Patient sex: F
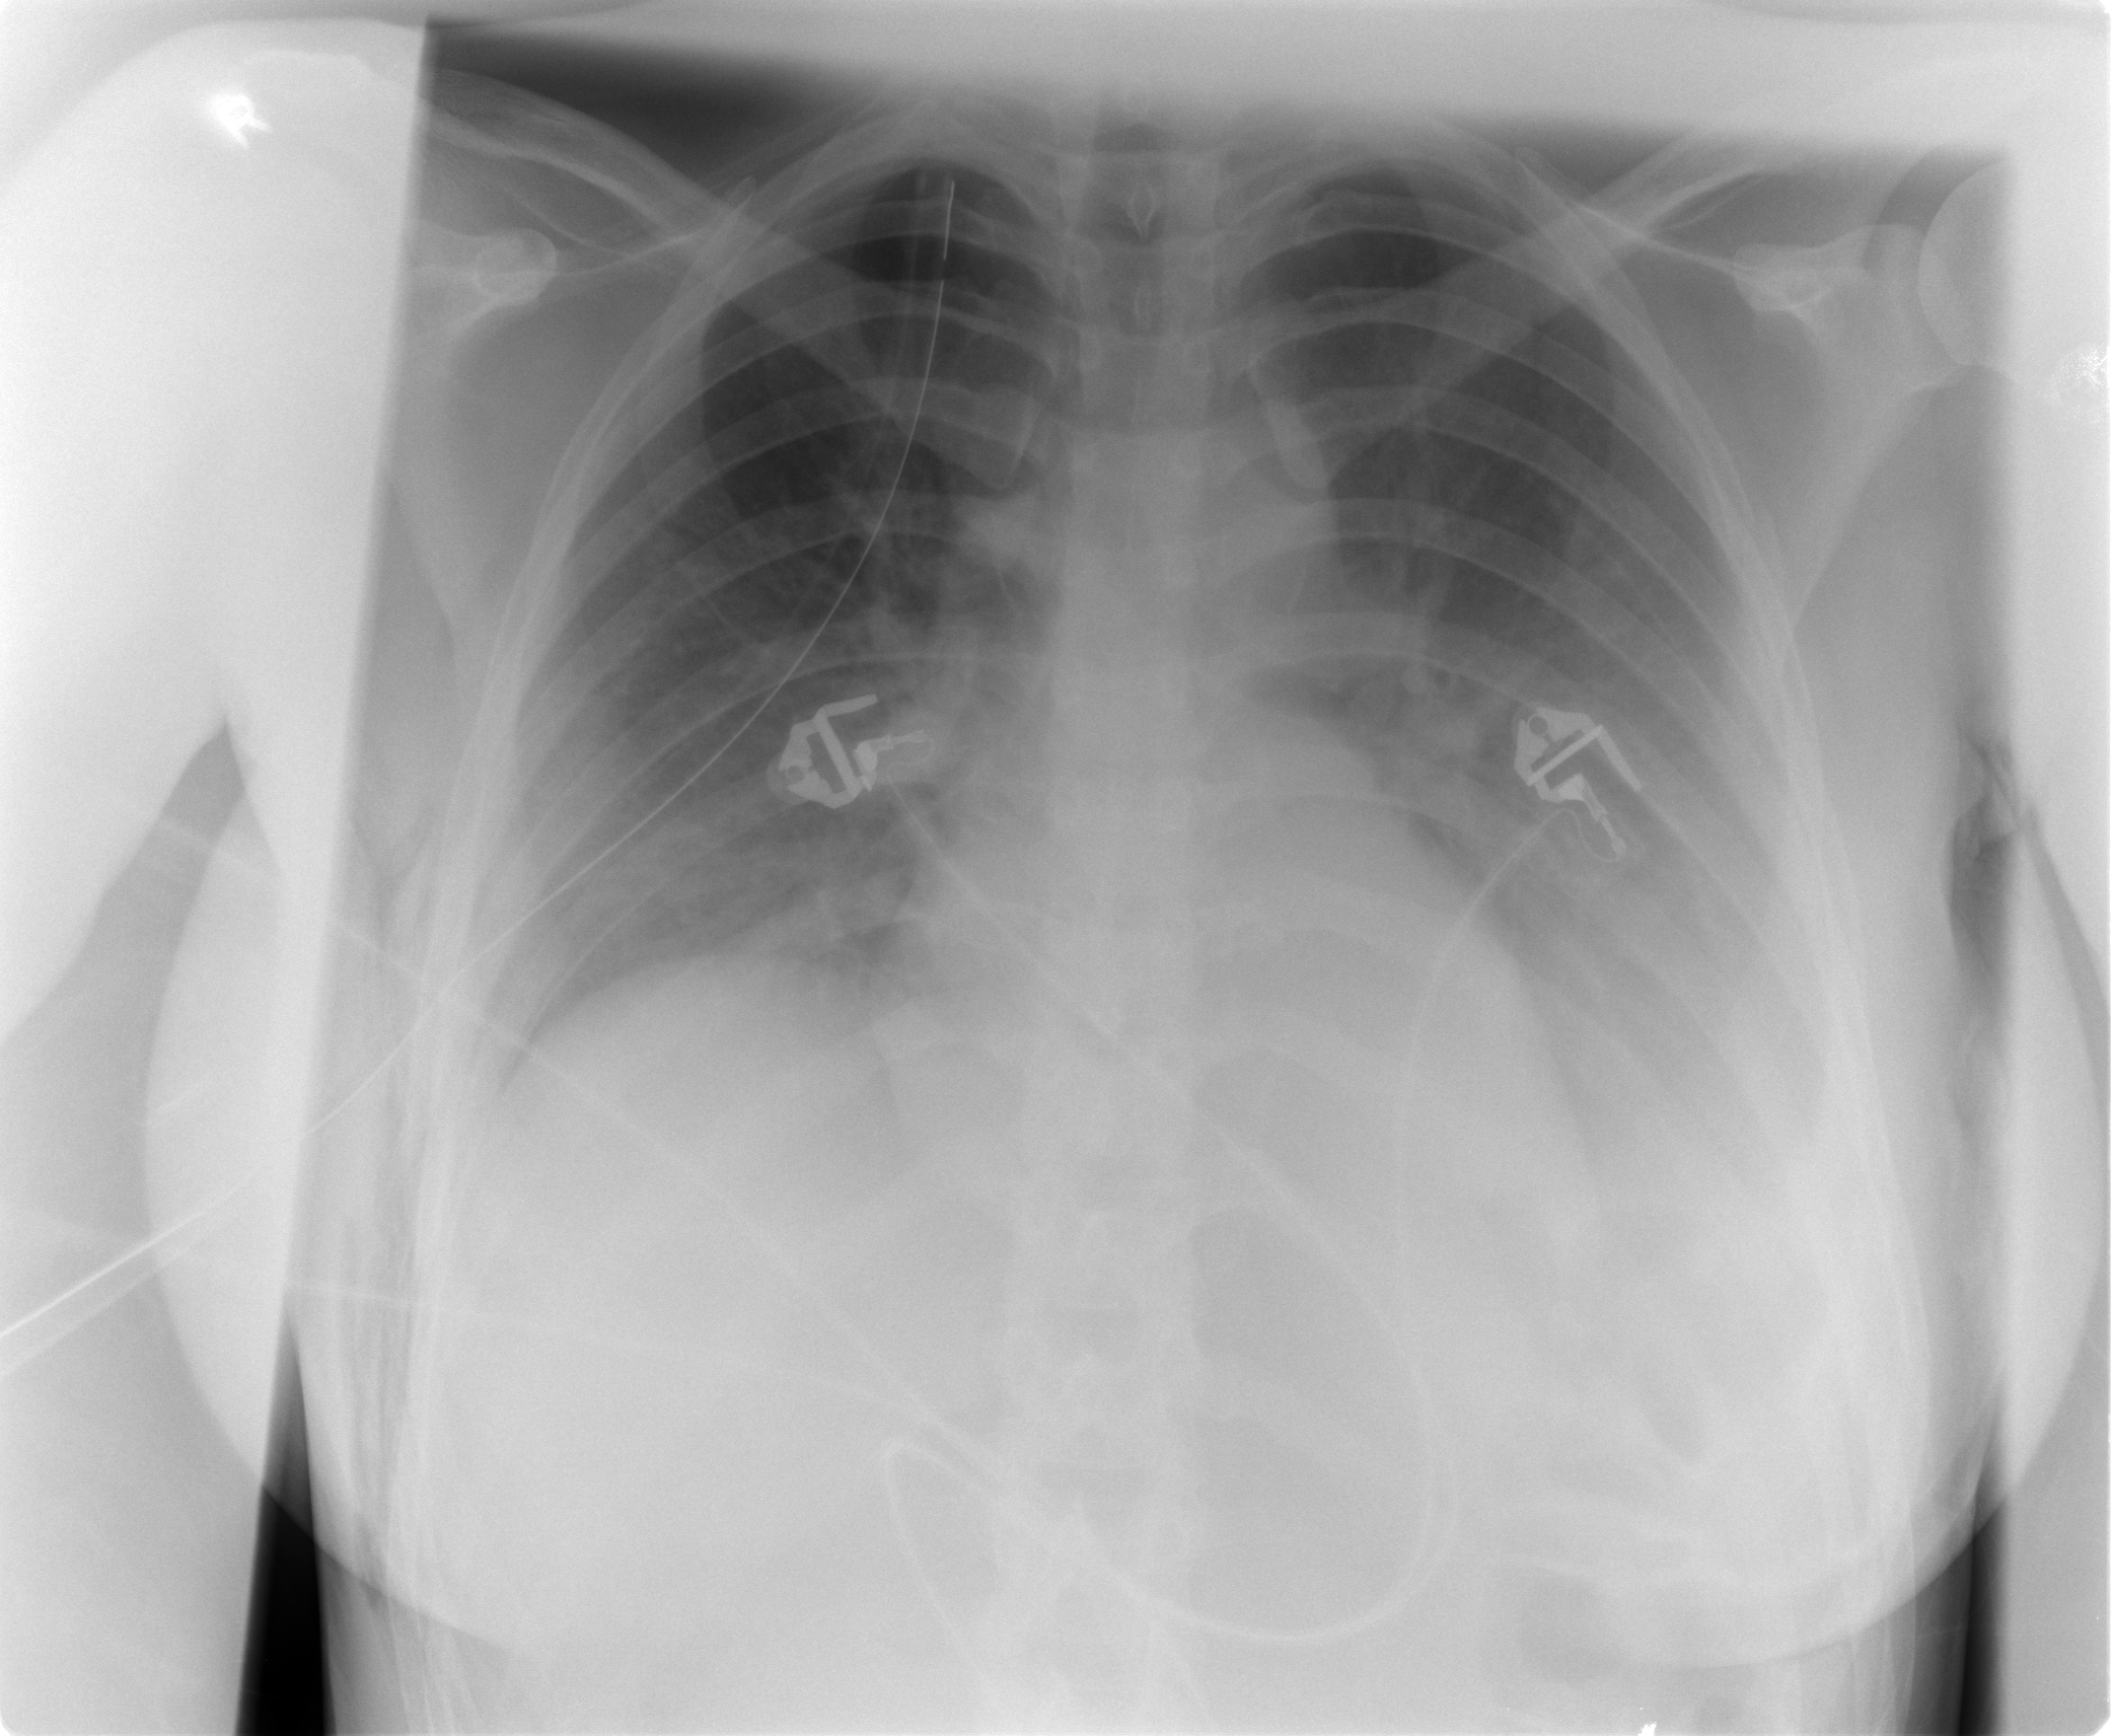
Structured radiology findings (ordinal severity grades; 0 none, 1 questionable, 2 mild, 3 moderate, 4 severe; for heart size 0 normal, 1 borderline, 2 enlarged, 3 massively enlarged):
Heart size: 0
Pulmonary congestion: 0
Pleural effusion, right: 0
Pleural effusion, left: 3
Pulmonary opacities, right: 0
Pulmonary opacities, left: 0
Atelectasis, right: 0
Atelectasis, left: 2